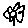
Label: flower